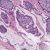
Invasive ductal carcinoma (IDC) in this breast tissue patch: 1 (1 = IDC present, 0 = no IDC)